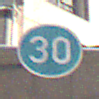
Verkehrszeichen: VorgeschriebeneMindestgeschwindigkeit
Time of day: MorningAfternoon
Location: Outdoor (Urban)
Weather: PartlyCloudy
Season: NotSpecified
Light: Natural